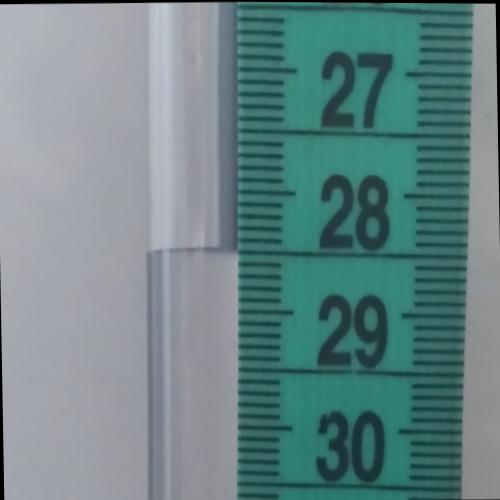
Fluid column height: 28.5 cm